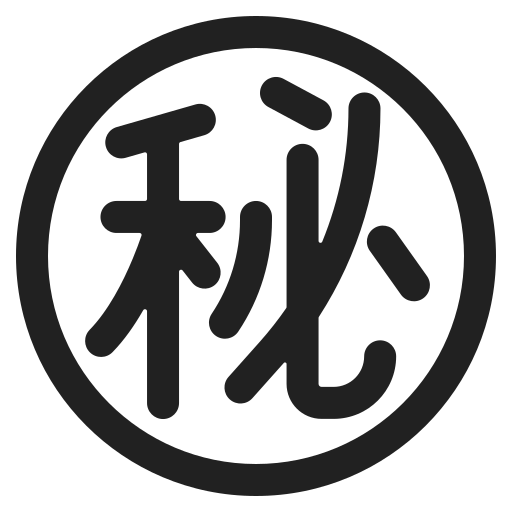
japanese secret button high contrast